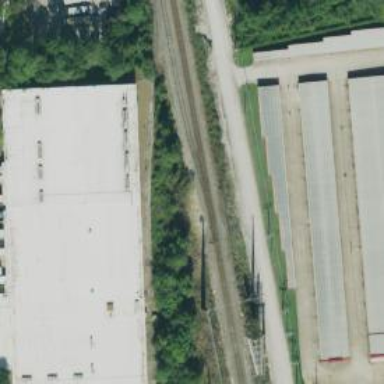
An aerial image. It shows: Railway siding with rails.